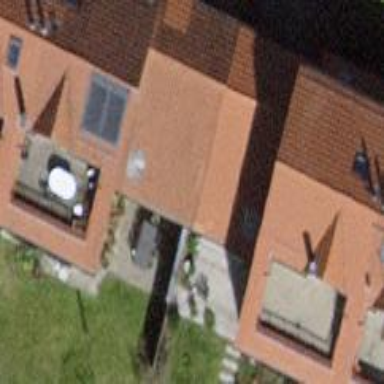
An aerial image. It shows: Semi-detached house with gabled roof.